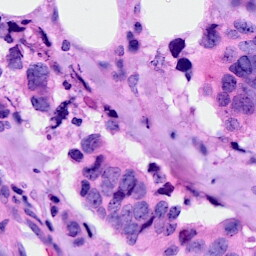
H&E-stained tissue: Breast